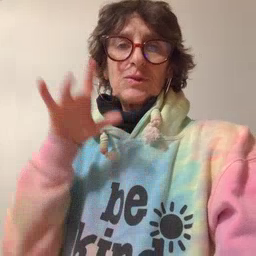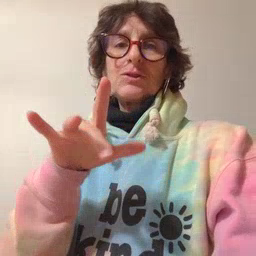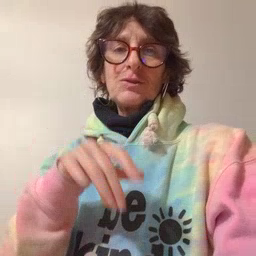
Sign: touch